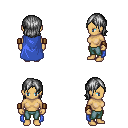
a pixel art fantasy rpg character, female body template, human, tanned skin, blue cape, teal pants, gray long bangs hairstyle, leather bracers, four views (front, back, left, right), 2x2 character sprite sheet, small pixel art, hard edges, no anti-aliasing